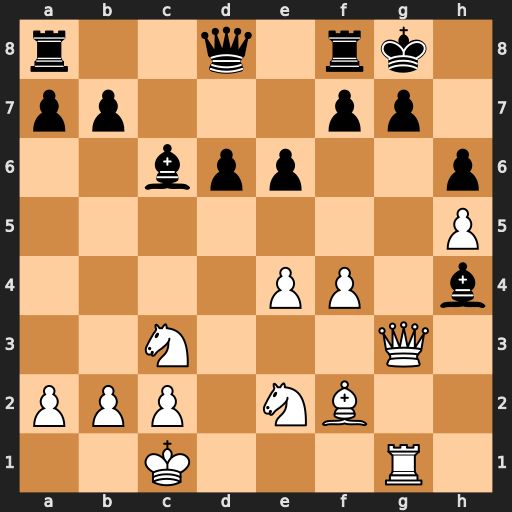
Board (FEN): r2q1rk1/pp3pp1/2bpp2p/7P/4PP1b/2N3Q1/PPP1NB2/2K3R1
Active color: w
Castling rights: -
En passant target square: -
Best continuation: Qxg7#